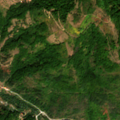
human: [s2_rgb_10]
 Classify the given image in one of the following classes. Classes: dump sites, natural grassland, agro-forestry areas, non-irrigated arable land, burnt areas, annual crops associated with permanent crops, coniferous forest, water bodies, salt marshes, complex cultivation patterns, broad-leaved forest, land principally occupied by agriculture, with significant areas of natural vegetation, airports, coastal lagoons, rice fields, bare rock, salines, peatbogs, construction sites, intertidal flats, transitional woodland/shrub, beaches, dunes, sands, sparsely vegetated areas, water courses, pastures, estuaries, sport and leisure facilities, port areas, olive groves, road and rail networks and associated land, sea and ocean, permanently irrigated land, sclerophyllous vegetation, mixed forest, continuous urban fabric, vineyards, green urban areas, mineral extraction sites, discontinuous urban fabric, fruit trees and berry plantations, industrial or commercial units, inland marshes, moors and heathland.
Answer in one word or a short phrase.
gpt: complex cultivation patterns, broad-leaved forest, transitional woodland/shrub, water bodies